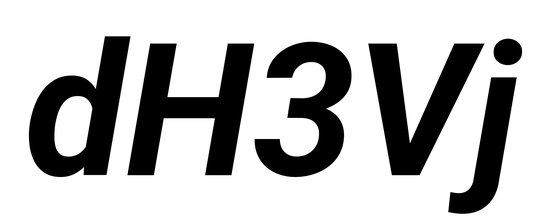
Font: Roboto-Italic_Bold_Italic